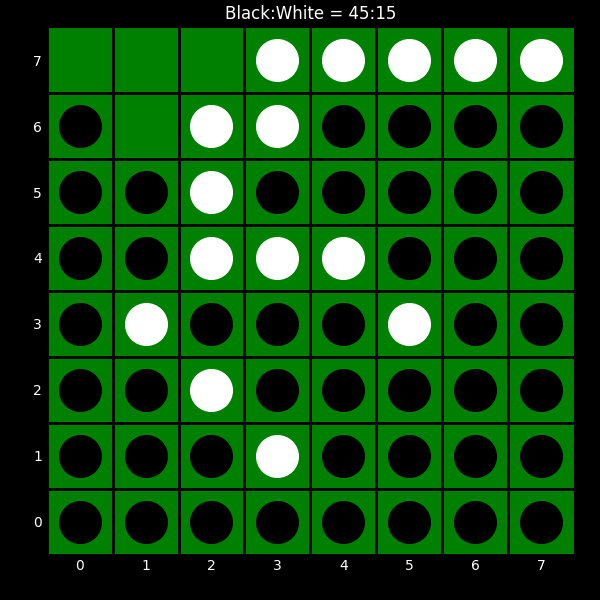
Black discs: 45
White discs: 15